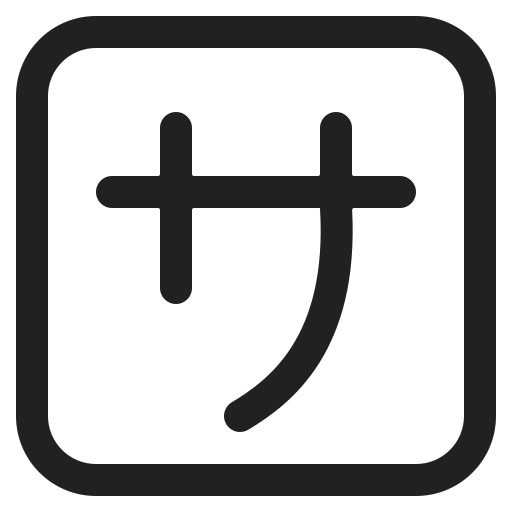
japanese service charge button high contrast